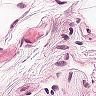
Metastatic tissue present: no